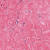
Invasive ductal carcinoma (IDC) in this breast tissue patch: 0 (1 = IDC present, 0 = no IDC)